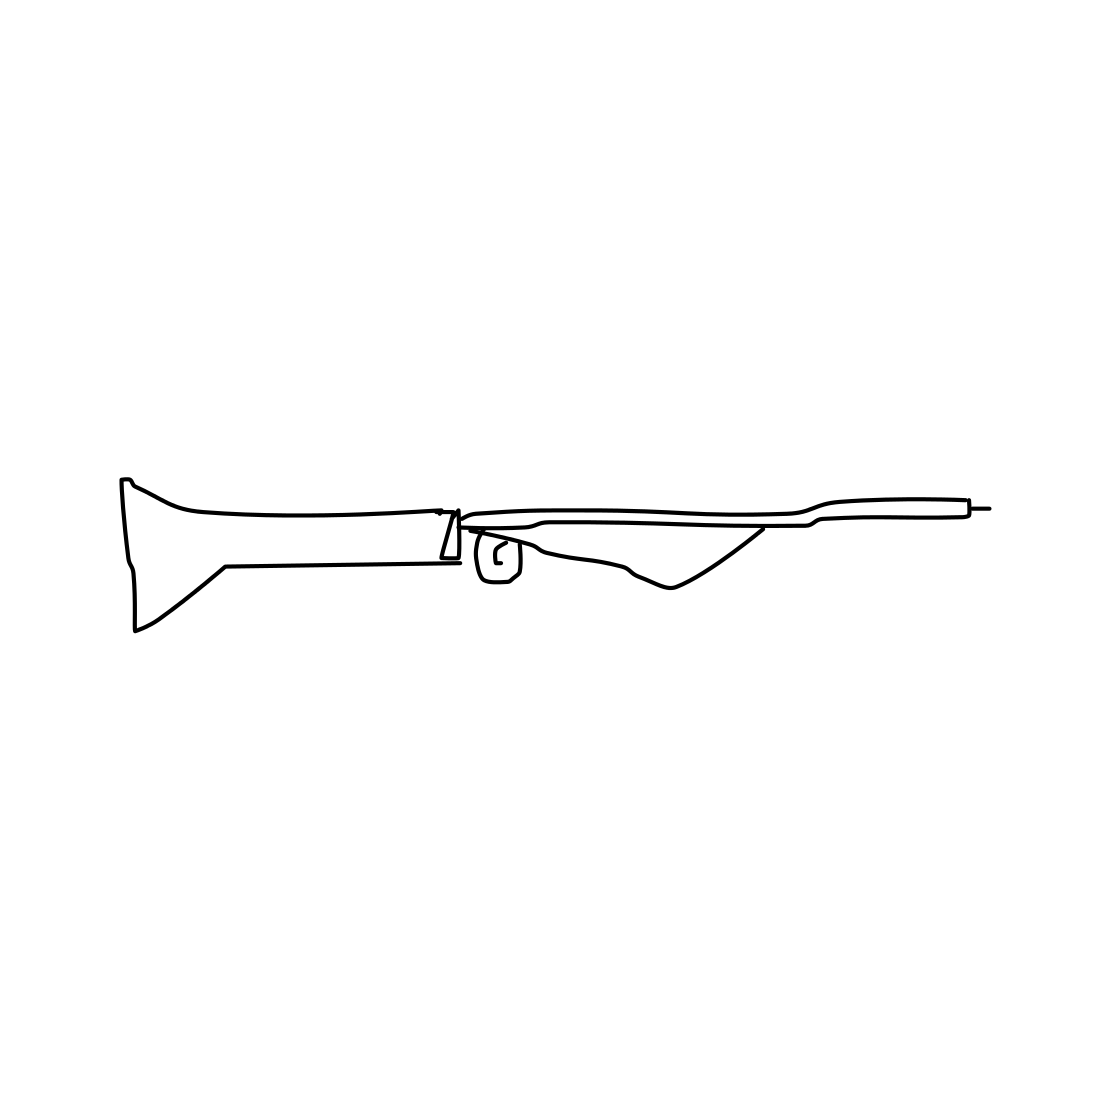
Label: rifle